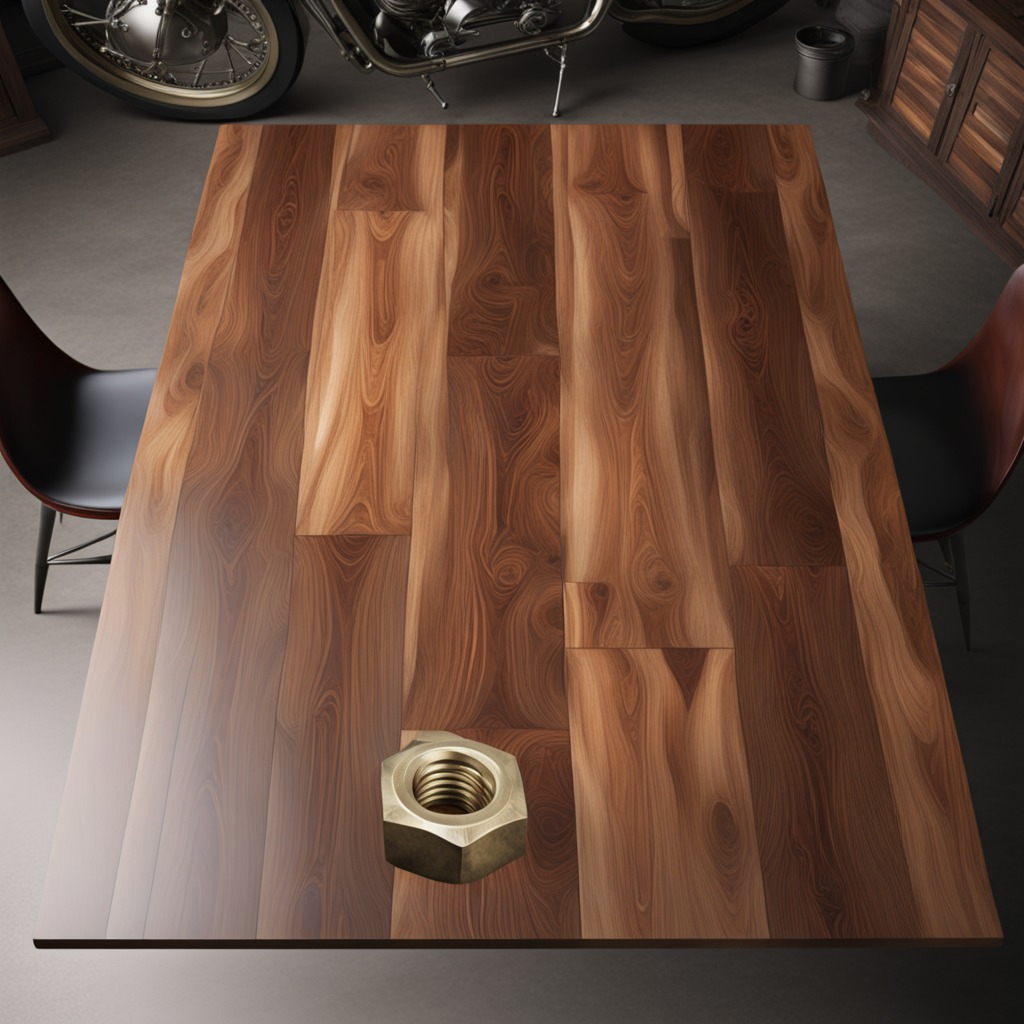
A metal nut lies on the wooden table.